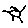
Label: sun